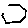
Label: hexagon